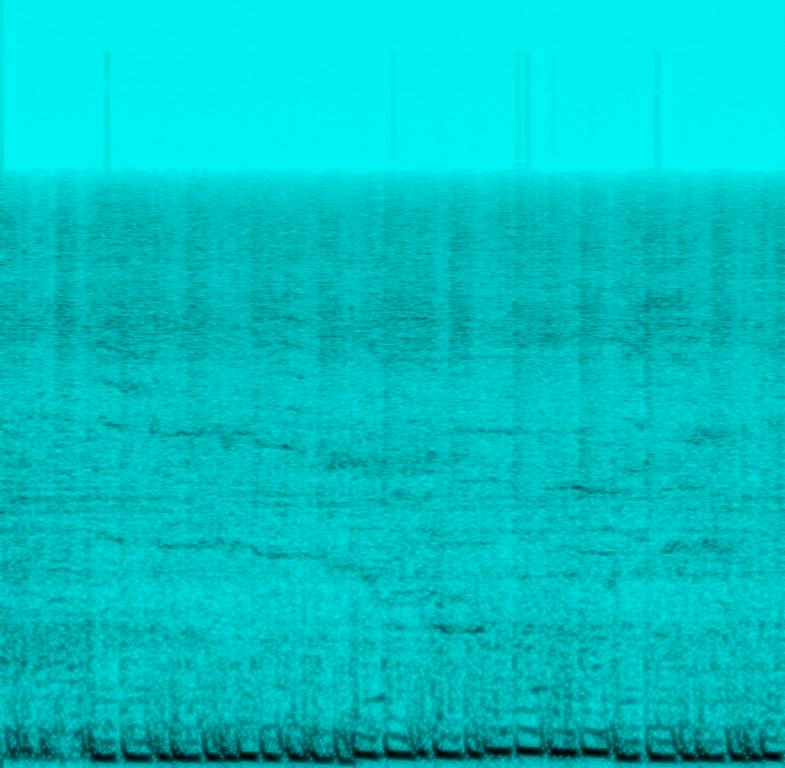
The low quality recording features an electro song being played in a club and it consists of high pitched, repetitive, female vocals singing over groovy bass, punchy snare hits and shimmering hi hats. It sounds upbeat and energetic, even though the sound is muffled, noisy and in mono.